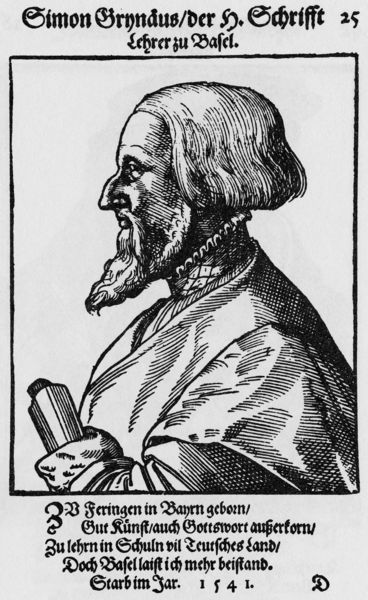
Titel: Bildnis des Simon Grynaeus
Künstler: Tobias Stimmer
Institution: (Seriendruck)
Schlagwörter: adler, gott, hand, mann, umhang, weiß, frisur, haar, mund, nase, ohr, profil, schwarz, stirn, zeichnung, blick, alt, bart, hemd, augen, bibel, falten, kragen, tod, vollbart, ärmel, bildnis, halskrause, herr, portrait, porträt, auge, geistlicher, gewand, haare, mantel, blatt, poträt, renaissance, scheitel, lächeln, holzschnitt, schrift, man, lehrer, grafik, graphik, seitenansicht, robe, deutsch, faltenwurf, rüschen, ziegenbart, weste, buch, bayern, druck, schnitt, druckgrafik, schraffur, radierung, stich, titel, hakennase, seite, schwarzweiß, text, überschrift, stehkragen, kunst, krause, spitzbart, holzschnit, rolle, xylographie, talar, männlich, wach, mittelalter, gedicht, schriftrolle, gelehrter, gedenken, heilig, basel, heilige schrift, legende, lateinisch, neuzeit, lehren, seriendruck, klug, pagenschnitt, simon, folio, habsburgernase, straffierung, duck, reim, starb, portrait humanist holzschnitt, 1541, haarelehrer, ferringen, schwraz-weiß